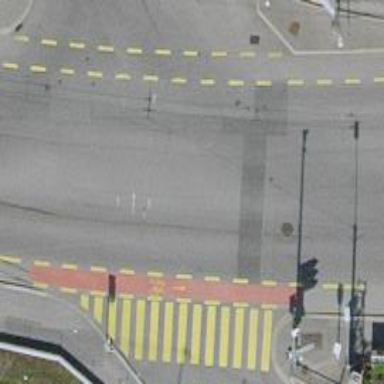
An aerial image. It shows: Secondary road with asphalt surface. It has sidewalks on both sides with asphalt surfaces as well. There is exclusive cycle lane on both sides of the road.